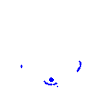
Particle: kaon